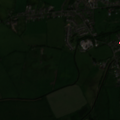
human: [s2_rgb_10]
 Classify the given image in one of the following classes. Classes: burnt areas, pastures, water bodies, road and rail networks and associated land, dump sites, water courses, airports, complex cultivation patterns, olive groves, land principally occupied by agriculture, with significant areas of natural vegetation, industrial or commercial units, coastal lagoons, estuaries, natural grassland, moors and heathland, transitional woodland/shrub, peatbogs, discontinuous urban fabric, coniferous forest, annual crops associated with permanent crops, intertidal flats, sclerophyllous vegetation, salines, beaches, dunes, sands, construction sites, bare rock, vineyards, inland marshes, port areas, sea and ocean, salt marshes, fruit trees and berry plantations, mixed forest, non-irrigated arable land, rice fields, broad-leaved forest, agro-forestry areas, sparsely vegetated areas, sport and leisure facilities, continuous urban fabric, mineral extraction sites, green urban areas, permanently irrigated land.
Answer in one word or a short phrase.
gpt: discontinuous urban fabric, pastures, complex cultivation patterns, mixed forest, transitional woodland/shrub